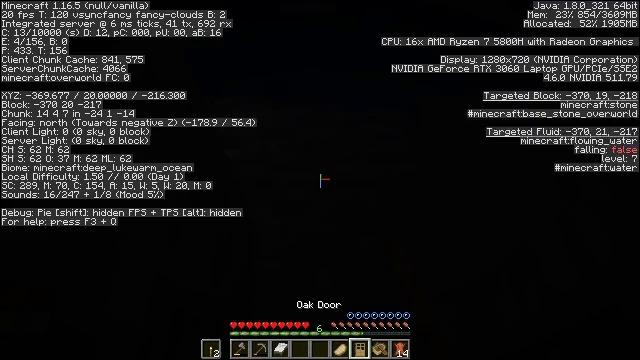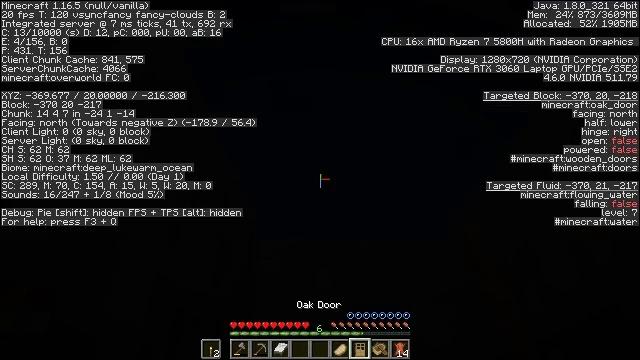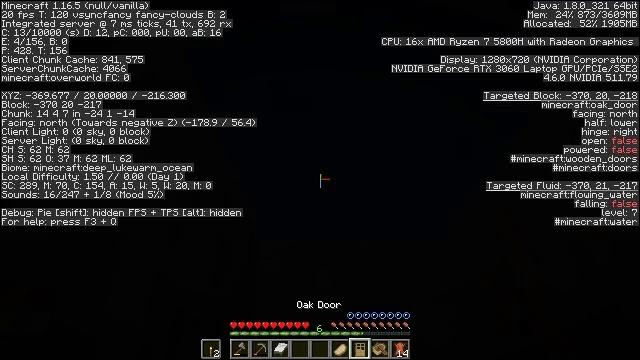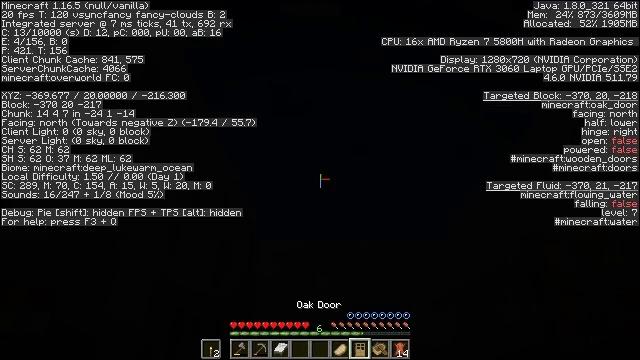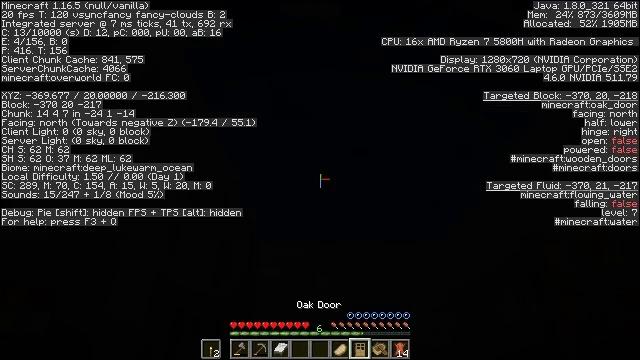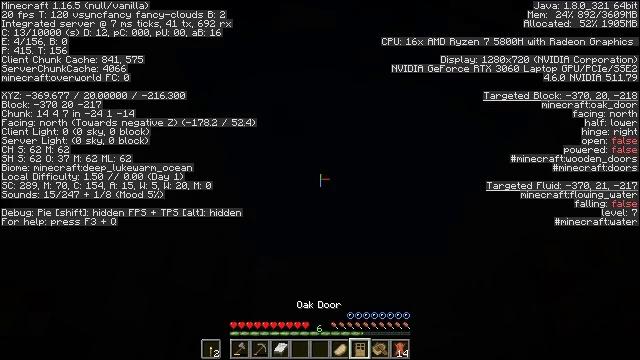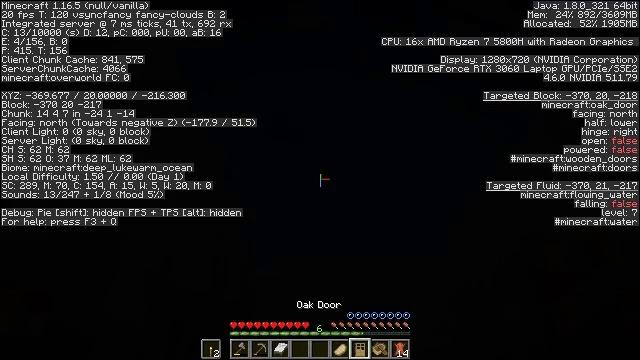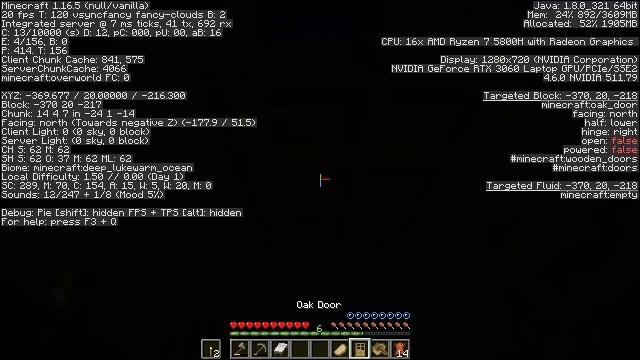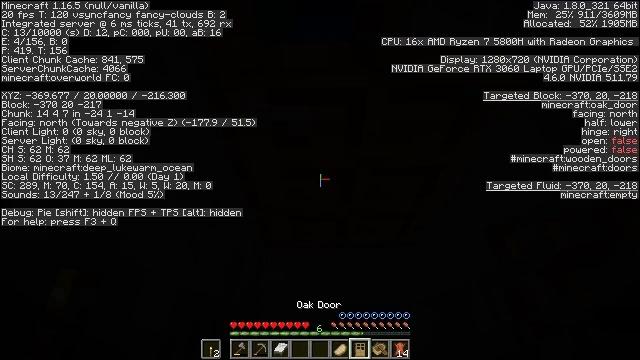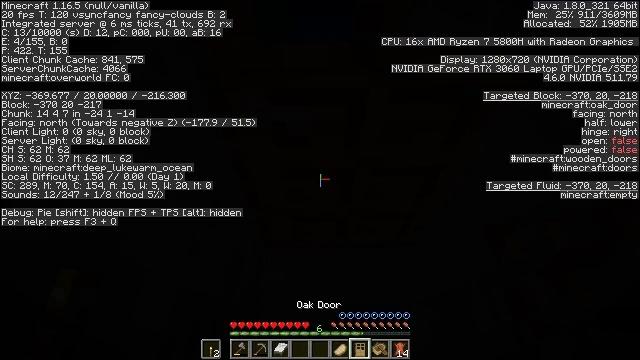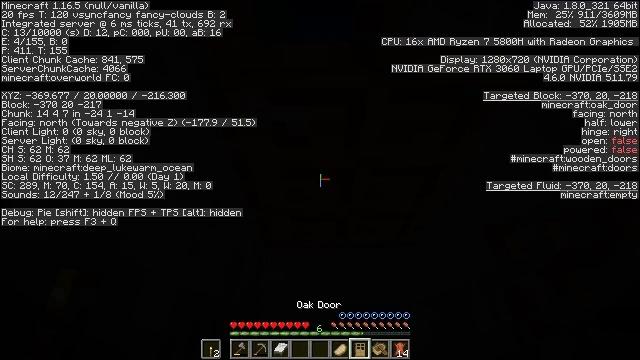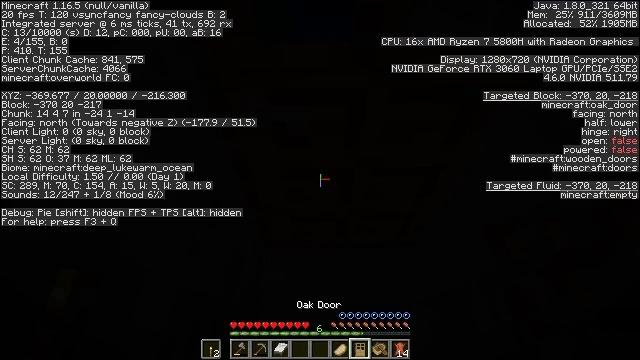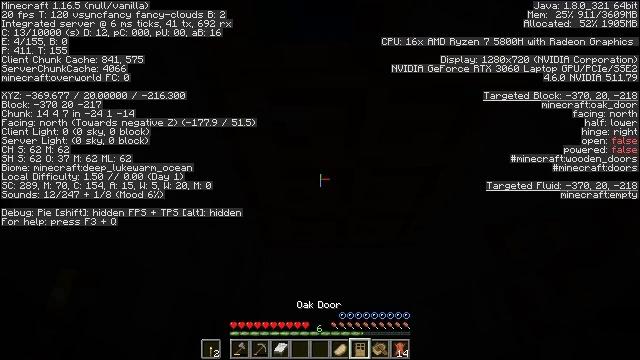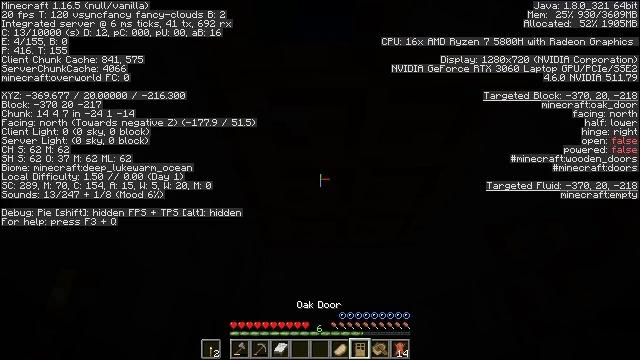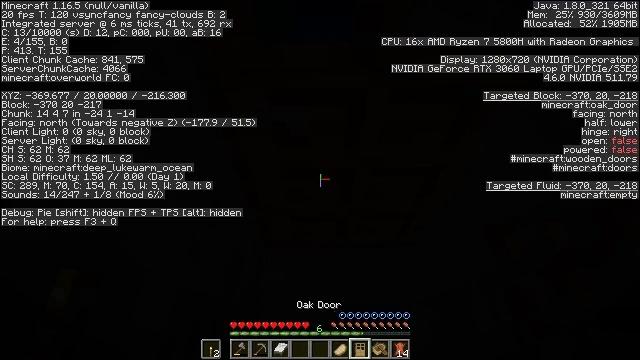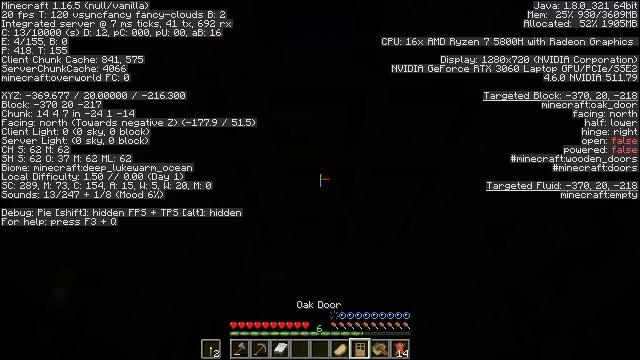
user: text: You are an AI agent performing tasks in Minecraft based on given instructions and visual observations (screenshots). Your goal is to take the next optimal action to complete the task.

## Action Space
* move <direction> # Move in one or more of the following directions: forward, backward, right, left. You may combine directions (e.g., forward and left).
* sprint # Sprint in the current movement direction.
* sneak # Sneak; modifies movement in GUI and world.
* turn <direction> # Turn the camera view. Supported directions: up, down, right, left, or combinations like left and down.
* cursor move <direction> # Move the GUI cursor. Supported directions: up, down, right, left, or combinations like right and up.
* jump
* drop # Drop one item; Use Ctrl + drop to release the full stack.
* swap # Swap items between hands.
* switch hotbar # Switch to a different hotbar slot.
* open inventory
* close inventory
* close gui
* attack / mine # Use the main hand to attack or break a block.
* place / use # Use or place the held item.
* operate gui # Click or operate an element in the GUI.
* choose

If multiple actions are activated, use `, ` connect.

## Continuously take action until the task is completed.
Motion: motion action
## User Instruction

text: Attack the oak door to gather it.
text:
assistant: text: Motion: no_op
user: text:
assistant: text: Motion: no_op
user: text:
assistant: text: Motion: no_op
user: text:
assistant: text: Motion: no_op
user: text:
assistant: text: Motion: turn right and up
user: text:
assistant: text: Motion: no_op
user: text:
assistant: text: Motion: no_op
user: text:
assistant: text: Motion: no_op
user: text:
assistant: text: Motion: no_op
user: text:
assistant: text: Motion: no_op
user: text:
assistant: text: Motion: no_op
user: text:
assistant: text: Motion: no_op
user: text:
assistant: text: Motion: no_op
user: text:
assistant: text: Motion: no_op
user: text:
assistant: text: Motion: no_op
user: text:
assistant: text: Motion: no_op
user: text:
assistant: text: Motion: no_op
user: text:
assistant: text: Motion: turn right and down
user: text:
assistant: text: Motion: turn right and down
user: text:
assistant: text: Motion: turn right and down
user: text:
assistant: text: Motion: turn right and down
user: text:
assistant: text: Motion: turn right and down
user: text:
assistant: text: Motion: no_op
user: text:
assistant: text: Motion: turn left and up
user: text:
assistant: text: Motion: turn left and up
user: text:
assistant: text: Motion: turn left and up
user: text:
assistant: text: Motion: turn left and up
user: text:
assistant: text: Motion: turn left and up
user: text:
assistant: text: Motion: no_op
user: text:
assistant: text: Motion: use / place